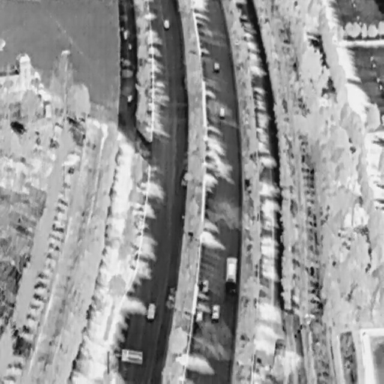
There are six Cars in the infrared image.